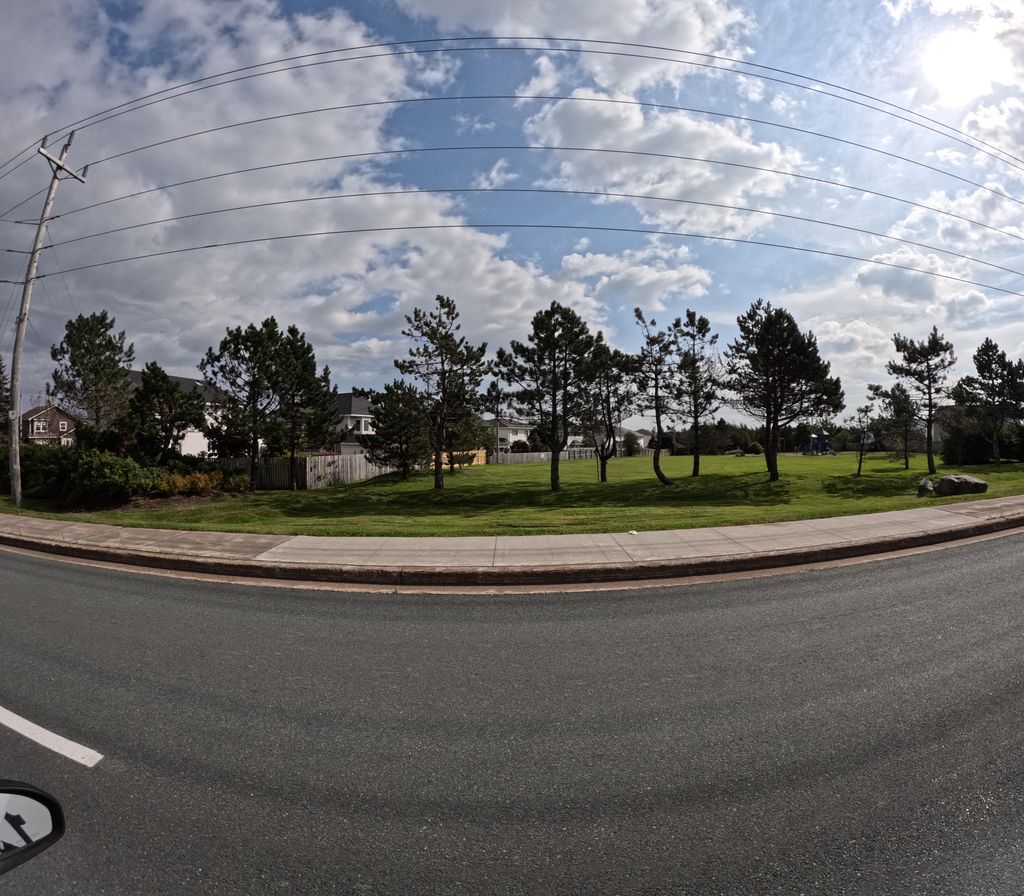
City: st_johns